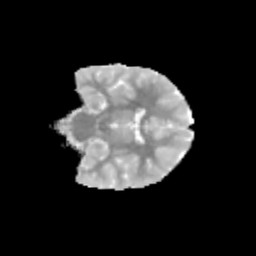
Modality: MD
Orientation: coronal
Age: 10
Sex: female
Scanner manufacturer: siemens
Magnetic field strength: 3 T
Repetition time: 3.8 s
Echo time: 0.07 s